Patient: sex F, age 75
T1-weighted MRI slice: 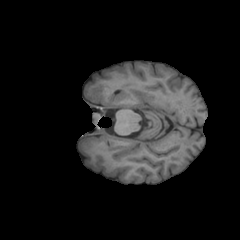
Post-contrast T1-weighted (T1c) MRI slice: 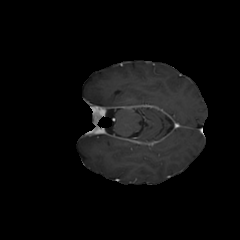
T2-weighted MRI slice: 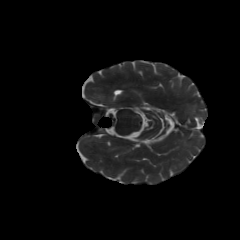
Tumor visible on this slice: no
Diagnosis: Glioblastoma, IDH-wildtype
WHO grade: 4